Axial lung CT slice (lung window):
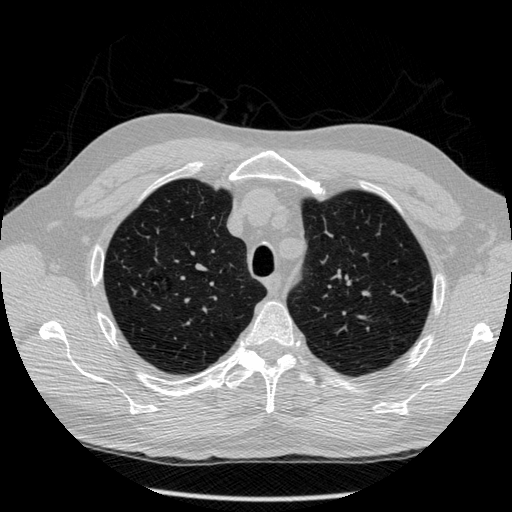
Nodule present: no